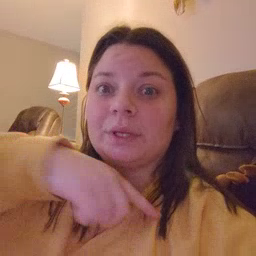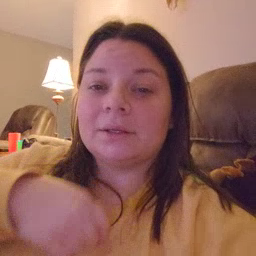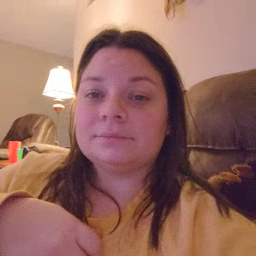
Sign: weus